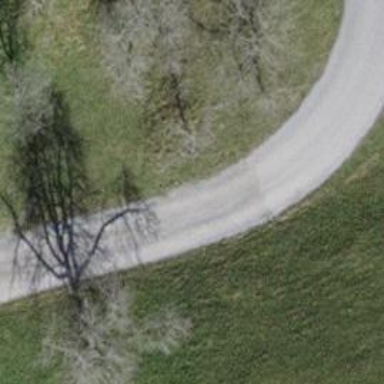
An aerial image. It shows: Gravel track with grade2 tracktype.